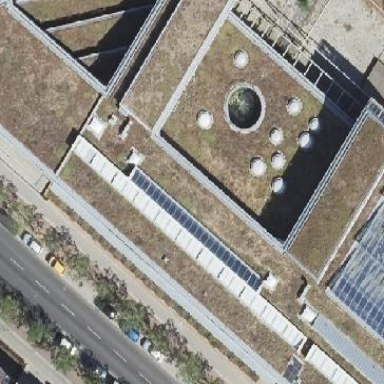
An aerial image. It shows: View of roof of building.